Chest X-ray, PA view. Patient: 63 years old, sex M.
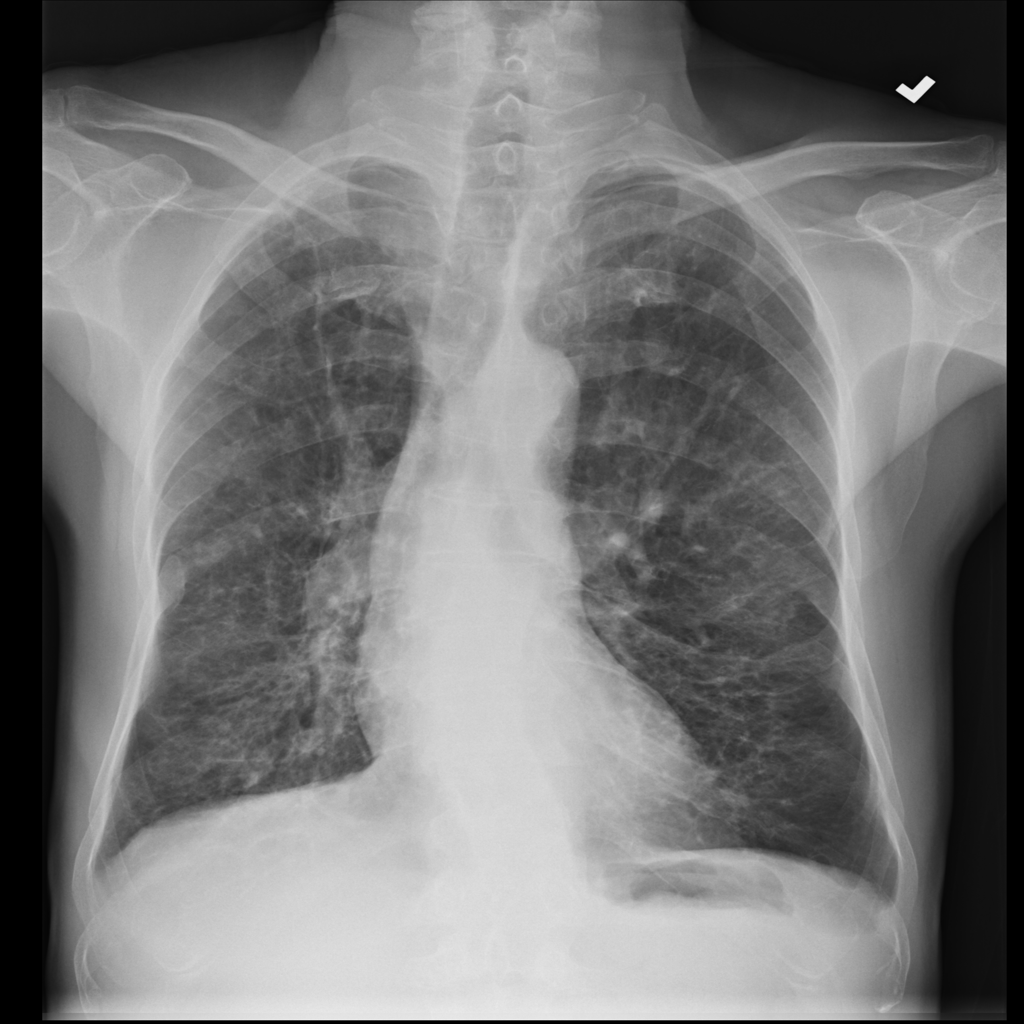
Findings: No Finding